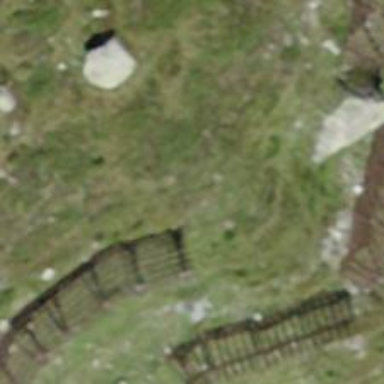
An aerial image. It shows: Structure designed for avalanche protection.